Question: When activating a proxy (with the Web UI), I always get following error message:
'''
WARNING: EPRs are NULL. Transport configuration may be incorrect
'''
But I just don't understand why and what it means?

The source of the proxy:
'''
<?xml version="1.0" encoding="UTF-8"?>
<proxy xmlns="http://ws.apache.org/ns/synapse" name="patient_toMPI_pJMS_qPatientToMPI" statistics="disable" trace="disable" transports="jms">
<parameter name="transport.jms.Destination">patient_qPatientToMPI</parameter>
<parameter name="transport.jms.ConnectionFactory">queueNonBlocking</parameter>
<parameter name="transport.jms.DestinationType">queue</parameter>
<parameter name="transport.jms.ContentType">
<rules>
<jmsProperty>contentType</jmsProperty>
<default>application/xml</default>
</rules>
</parameter>
<target faultSequence="errorSequence">
<inSequence>
<log level="custom">
<property name="Patient/toMPI" value="proxy (patient_toMPI_pJMS_qPatientToMPI) called"/>
</log>
<sequence key="patient_toMPI_sTransform"/>
</inSequence>
</target>
</proxy>
'''
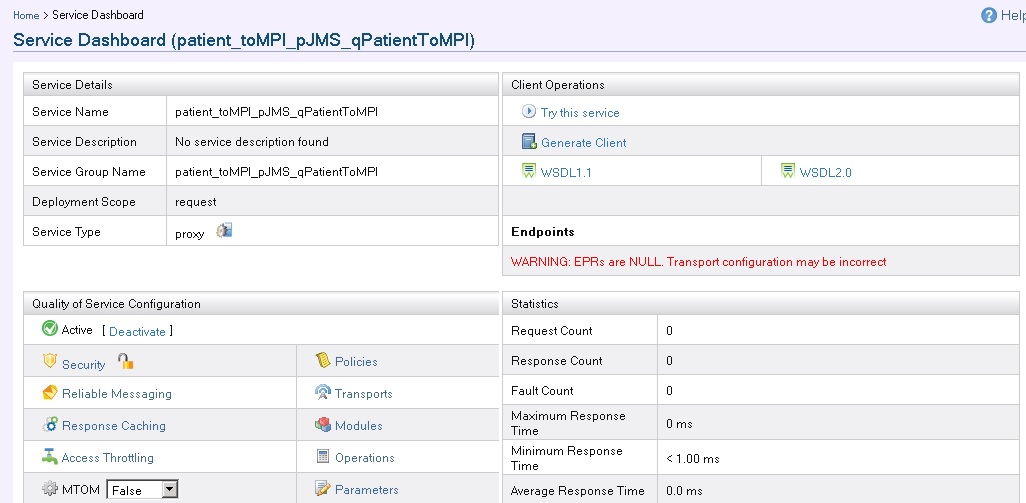
Answer: This has already been reported as a bug <URL>. It will be resolved in future releases.